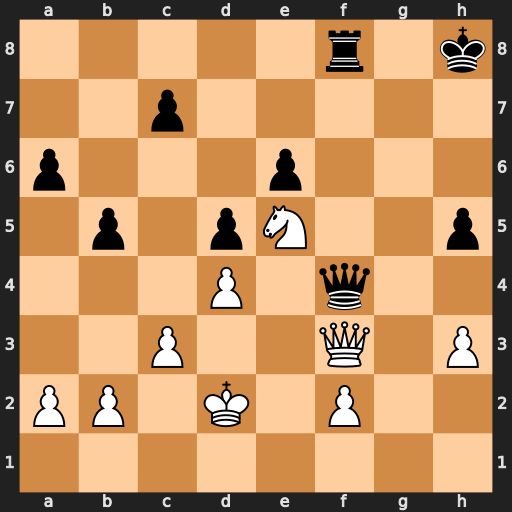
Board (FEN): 5r1k/2p5/p3p3/1p1pN2p/3P1q2/2P2Q1P/PP1K1P2/8
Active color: w
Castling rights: -
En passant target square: -
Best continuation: Qxf4 Rxf4 Ng6+ Kg7 Nxf4